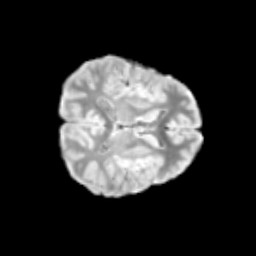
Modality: T2w
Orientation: axial
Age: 9
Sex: male
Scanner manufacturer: siemens
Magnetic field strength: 3 T
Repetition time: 3.8 s
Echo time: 0.07 s